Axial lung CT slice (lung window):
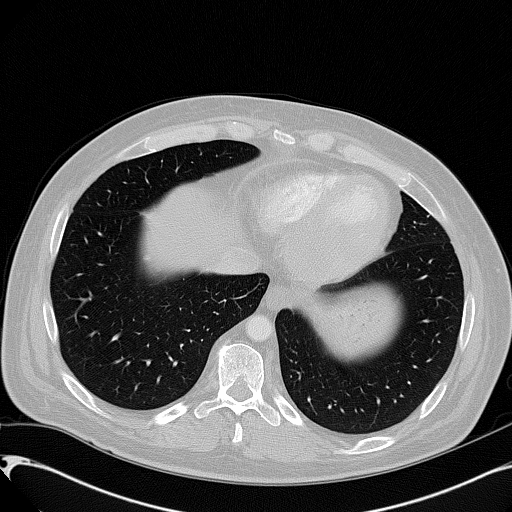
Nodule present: no